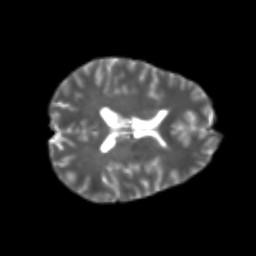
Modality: T2w
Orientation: axial
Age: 24
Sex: male
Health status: healthy
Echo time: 0.074 s